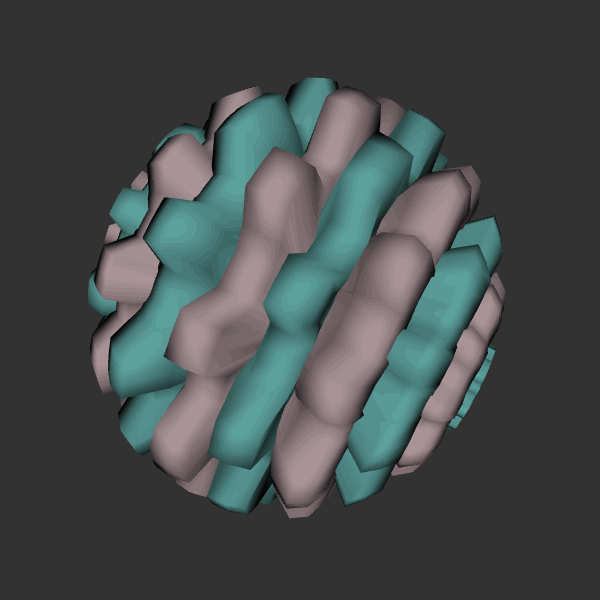
Background: dark